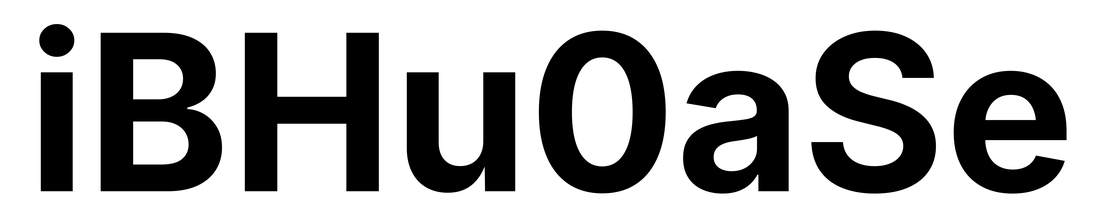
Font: Inter_Bold